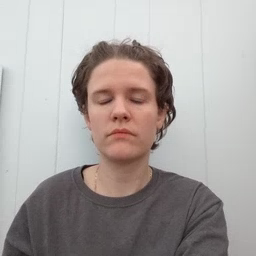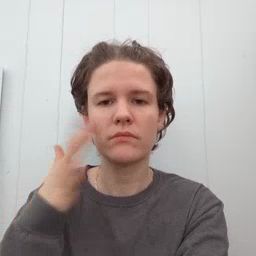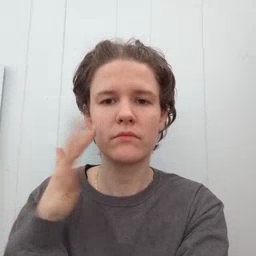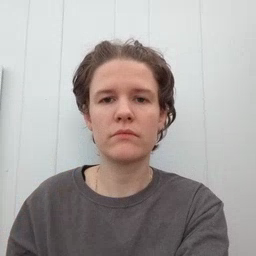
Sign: noisy